Question: I have an IG region where I disabled the toolbar and created my custom search item.
I want user to be able to type the first three characters of a name on the search item (named P8_SEARCH) and the IG report will only show the name(s) that starts with those 3 characters.
This should happen without clicking any button. The IG report query is shown below:
'''
select member_id, first_name, last_name , address, dob, home_phone, cell_phone,
email_address from member_profile where first_name like '%'||:P8_SEARCH||'%';
'''
I also created dynamic action with key release event and True action Execute JavaScript Code shown below:
'''
var keyPressCount=0;
$("#P8_SEARCH").on("keypress", () => {
if (keyPressCount < 2) {
keyPressCount++;
} else {
$s("P8_SEARCH", apex.item( "P8_SEARCH" ).getValue());
}
})
'''
How can I achieve this without submitting the page? I will appreciate any suggestion. Example:
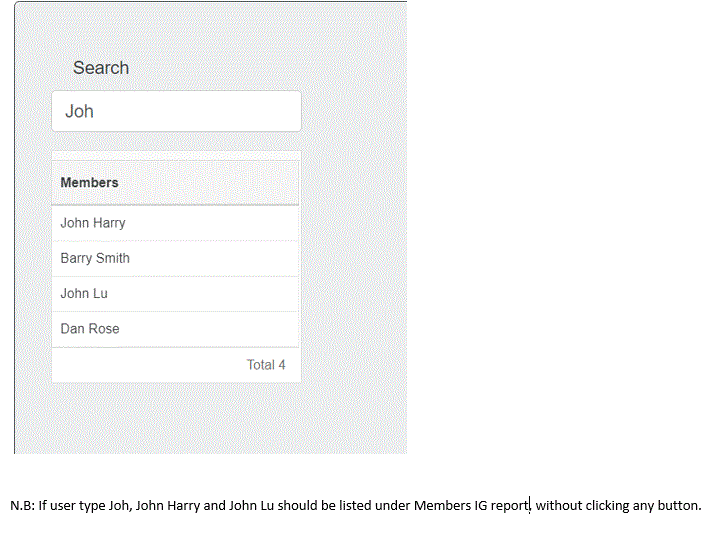
Answer: Set an static_id for your IG region, in the dynamic action add 'apex.region("yourStaticId").refresh();'to your JS code, this will refresh only the region.
something like this:
'''
var keyPressCount=0;
$("#P8_SEARCH").on("keypress", () => {
if (keyPressCount < 2) {
keyPressCount++;
} else {
$s("P8_SEARCH", apex.item( "P8_SEARCH" ).getValue());
apex.region("yourStaticId").refresh();
}
})
'''